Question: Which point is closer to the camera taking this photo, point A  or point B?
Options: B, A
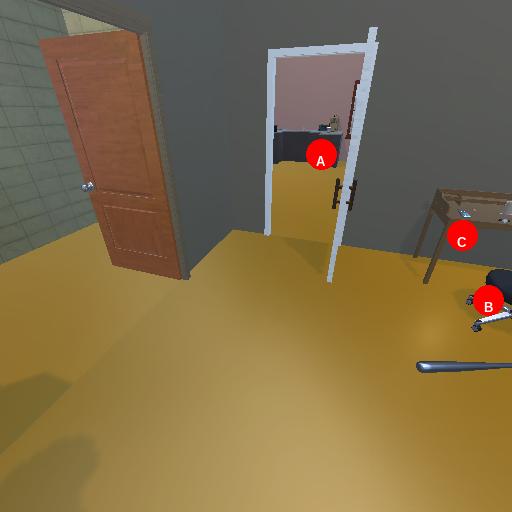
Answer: B